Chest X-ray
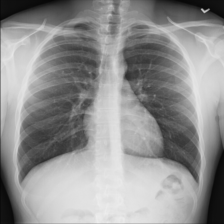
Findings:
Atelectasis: negative
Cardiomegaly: negative
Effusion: negative
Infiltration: positive
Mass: negative
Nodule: negative
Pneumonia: negative
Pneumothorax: negative
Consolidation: negative
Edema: negative
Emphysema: negative
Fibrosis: negative
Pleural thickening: negative
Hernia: negative